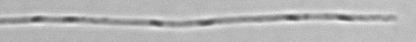
Label: Leptocylindrus